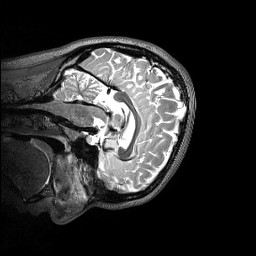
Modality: T2w
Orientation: sagittal
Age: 22
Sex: female
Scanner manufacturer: siemens
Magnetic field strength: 3 T
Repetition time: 3.2 s
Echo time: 0.565 s